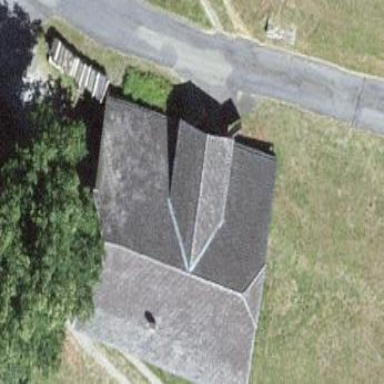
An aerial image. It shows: Barn.